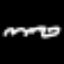
Label: squiggle